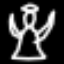
Label: angel